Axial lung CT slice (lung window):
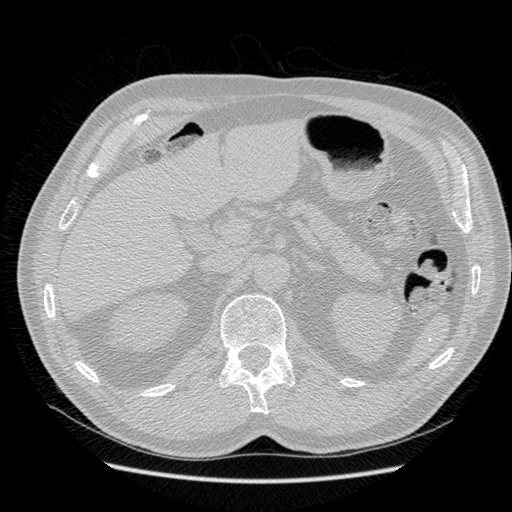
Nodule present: no